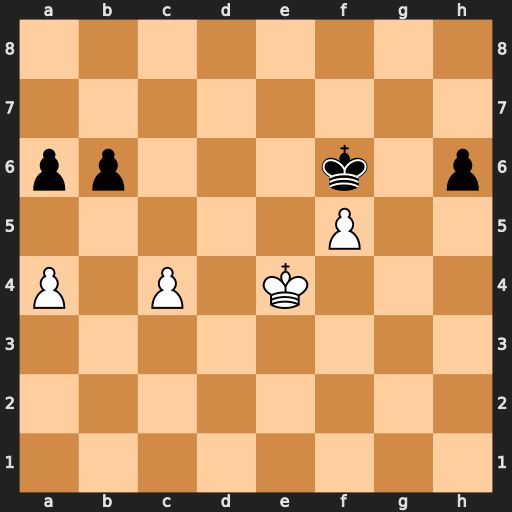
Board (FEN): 8/8/pp3k1p/5P2/P1P1K3/8/8/8
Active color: w
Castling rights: -
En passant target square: -
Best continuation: a5 bxa5 c5 a4 c6